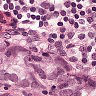
Metastatic tissue present: yes